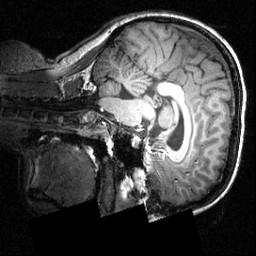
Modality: T1w
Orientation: sagittal
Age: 22
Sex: female
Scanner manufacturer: siemens
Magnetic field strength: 3.951 T
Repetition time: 1.5 s
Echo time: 0.00335 s